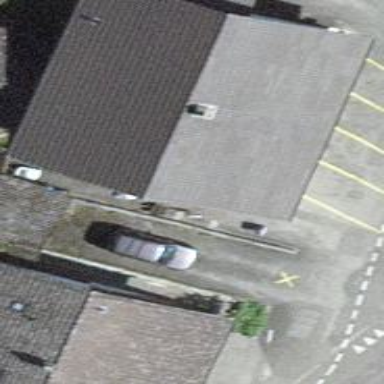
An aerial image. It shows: Convenience shop.